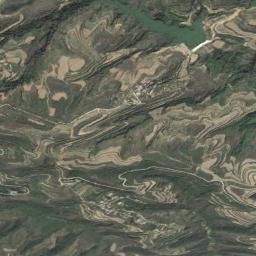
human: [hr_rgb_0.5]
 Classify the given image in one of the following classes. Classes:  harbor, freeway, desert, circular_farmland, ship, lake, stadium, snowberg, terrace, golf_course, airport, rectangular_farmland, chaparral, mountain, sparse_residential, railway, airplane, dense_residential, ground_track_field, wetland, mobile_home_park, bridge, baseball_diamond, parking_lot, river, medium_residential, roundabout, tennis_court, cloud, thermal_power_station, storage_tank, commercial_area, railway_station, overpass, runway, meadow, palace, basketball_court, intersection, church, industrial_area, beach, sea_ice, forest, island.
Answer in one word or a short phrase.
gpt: terrace